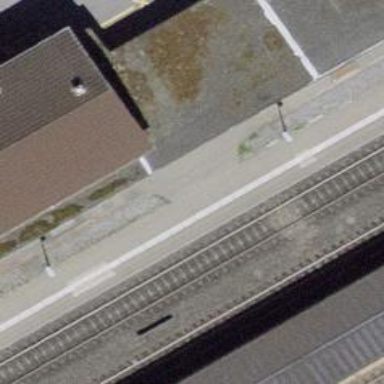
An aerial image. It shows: Railway station.